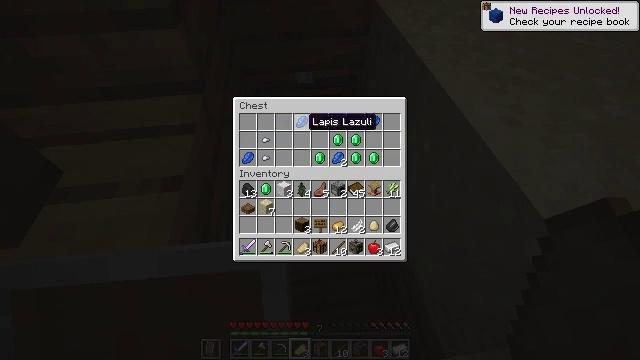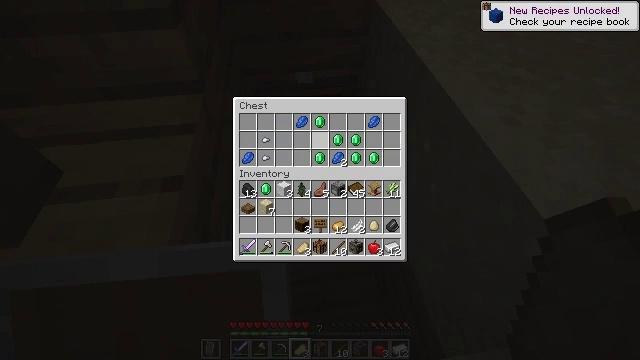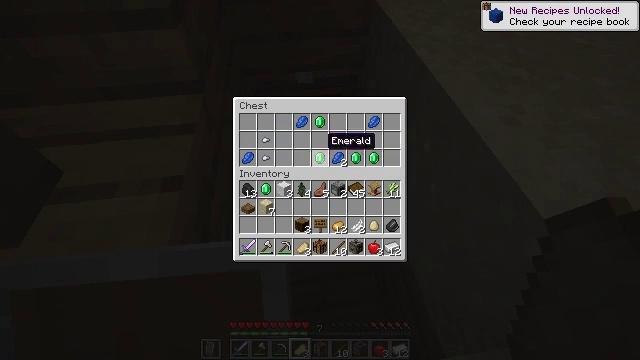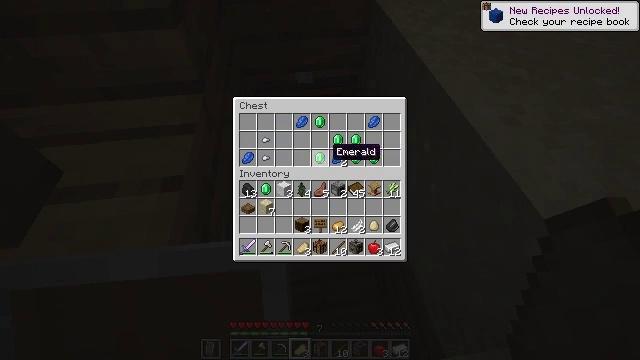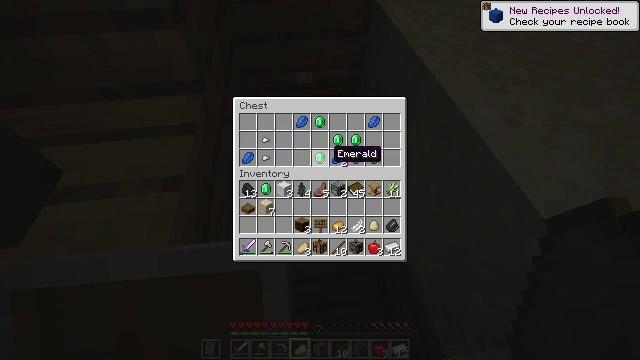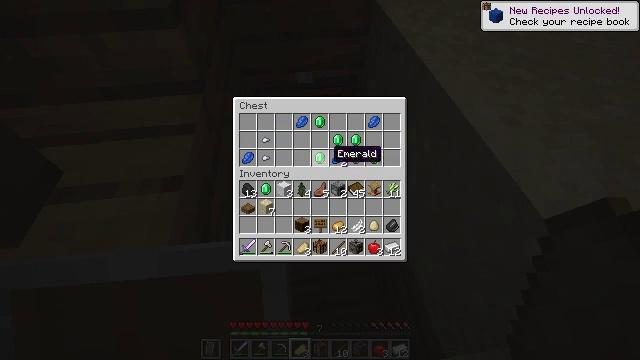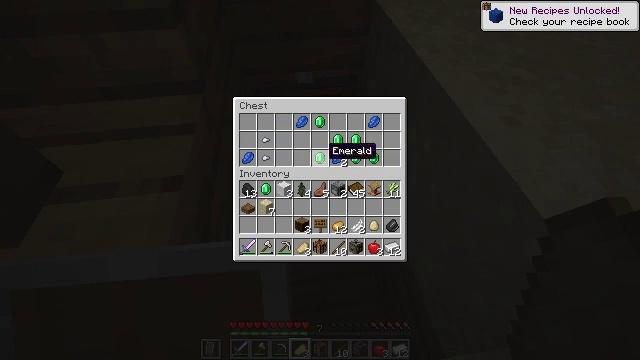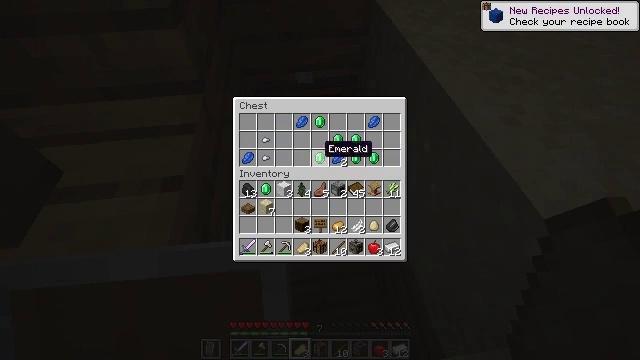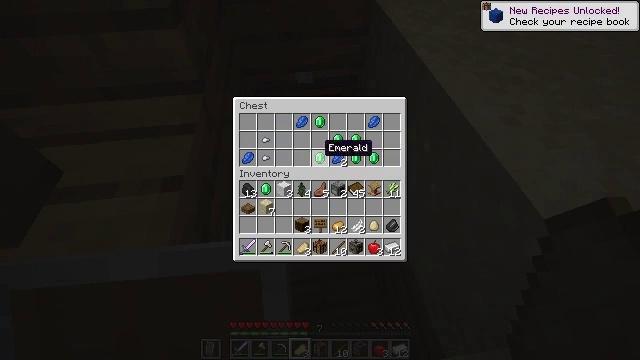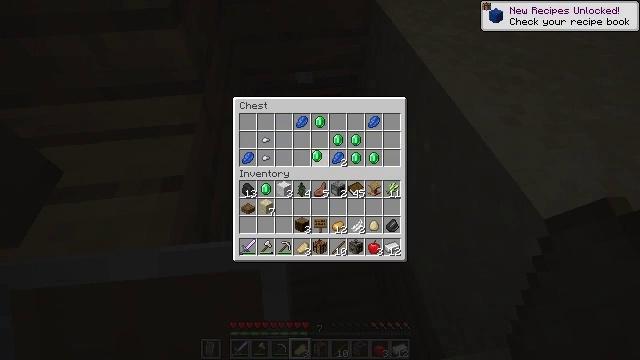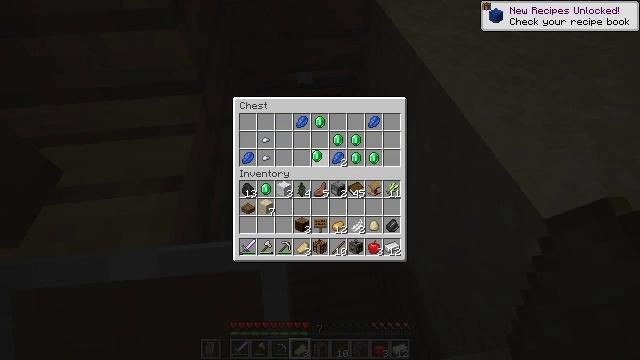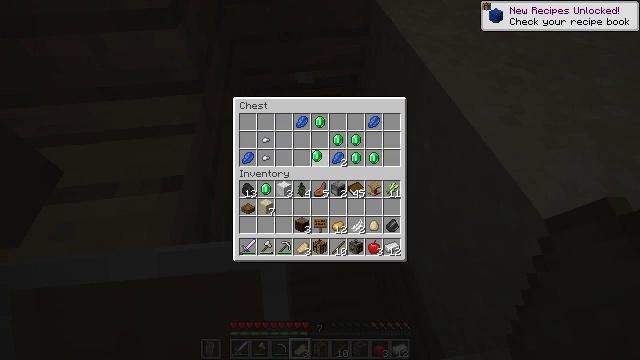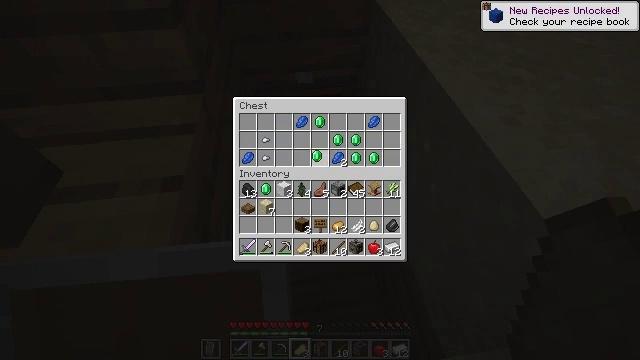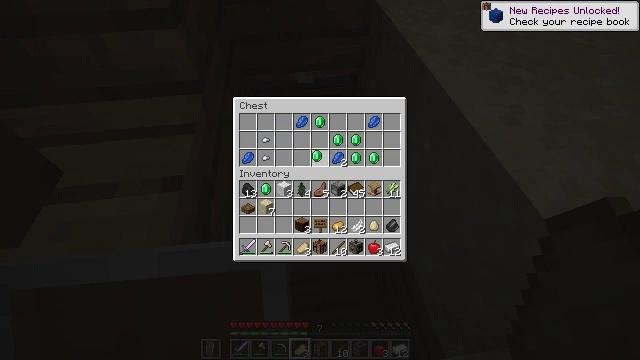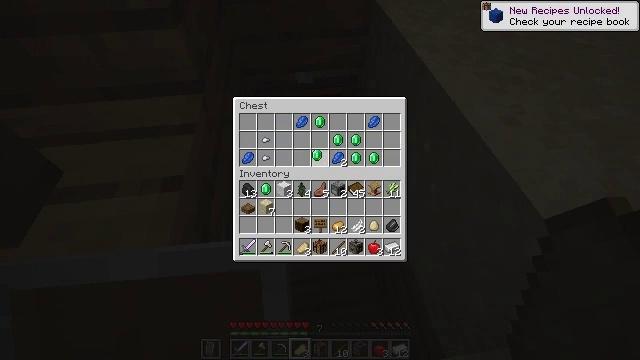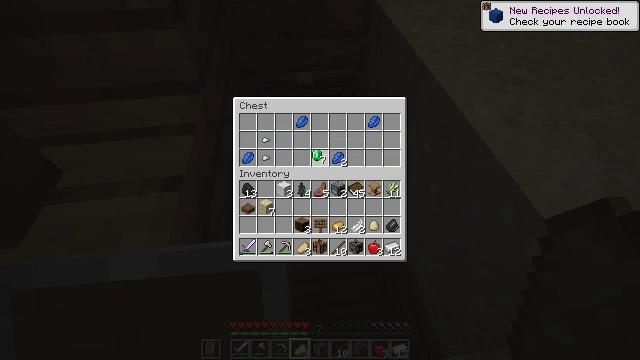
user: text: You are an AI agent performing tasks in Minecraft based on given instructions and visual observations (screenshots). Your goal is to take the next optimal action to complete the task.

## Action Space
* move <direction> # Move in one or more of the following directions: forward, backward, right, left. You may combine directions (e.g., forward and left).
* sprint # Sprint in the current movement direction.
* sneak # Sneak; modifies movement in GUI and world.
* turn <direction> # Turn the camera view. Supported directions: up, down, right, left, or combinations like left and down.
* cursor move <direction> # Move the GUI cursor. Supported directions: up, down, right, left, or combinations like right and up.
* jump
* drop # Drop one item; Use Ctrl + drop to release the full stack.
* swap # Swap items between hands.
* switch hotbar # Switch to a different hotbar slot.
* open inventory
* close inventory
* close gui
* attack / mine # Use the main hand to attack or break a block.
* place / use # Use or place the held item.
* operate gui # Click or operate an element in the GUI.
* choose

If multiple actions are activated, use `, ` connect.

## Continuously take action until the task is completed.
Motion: motion action
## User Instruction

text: Gather some oak stairs for reuse.
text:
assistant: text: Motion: sneak, cursor move right and down
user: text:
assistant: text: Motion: sneak, cursor move down
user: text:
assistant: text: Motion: sneak, cursor move down
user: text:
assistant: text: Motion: no_op
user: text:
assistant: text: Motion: no_op
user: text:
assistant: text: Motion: no_op
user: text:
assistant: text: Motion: no_op
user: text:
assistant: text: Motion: no_op
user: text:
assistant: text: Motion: operate gui
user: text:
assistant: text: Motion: operate gui
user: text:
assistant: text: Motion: no_op
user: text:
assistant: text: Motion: no_op
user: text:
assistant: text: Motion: operate gui
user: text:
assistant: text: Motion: operate gui
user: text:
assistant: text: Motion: no_op
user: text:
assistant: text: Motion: operate gui
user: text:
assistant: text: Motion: operate gui
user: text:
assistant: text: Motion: no_op
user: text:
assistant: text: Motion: no_op
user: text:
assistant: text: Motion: no_op
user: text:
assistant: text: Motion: no_op
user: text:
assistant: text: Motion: no_op
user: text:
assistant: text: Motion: sneak
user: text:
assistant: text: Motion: sneak
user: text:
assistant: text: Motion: sneak
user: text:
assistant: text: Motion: sneak, operate gui
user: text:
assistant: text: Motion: sneak, operate gui
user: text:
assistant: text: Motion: sneak, operate gui
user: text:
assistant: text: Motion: sneak
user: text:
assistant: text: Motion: sneak, cursor move left